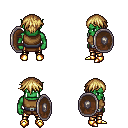
a pixel art fantasy rpg character, male body template, orc, green skin, leather chest armor, gold greaves, blonde short bangs hairstyle, gold boots, shield, four views (front, back, left, right), 2x2 character sprite sheet, small pixel art, hard edges, no anti-aliasing